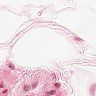
Metastatic tissue present: no